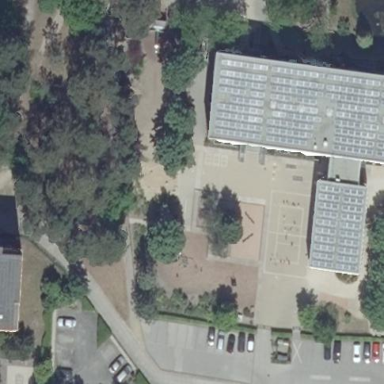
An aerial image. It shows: School building.